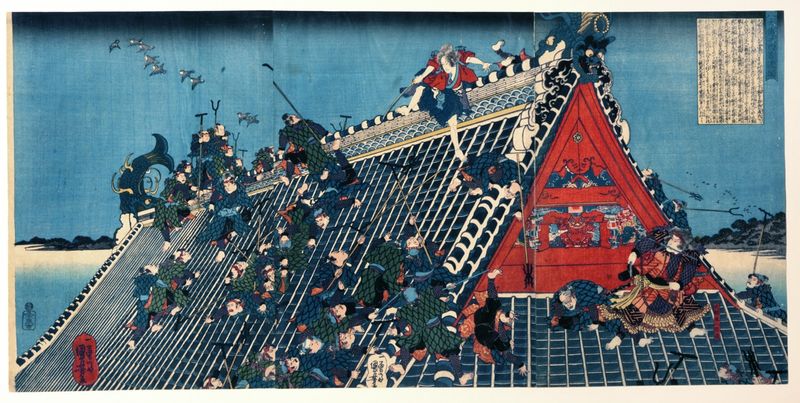
Titel: Aus dem Hakkenden: Kampf auf dem Horyukaku
Künstler: Utagawa Kuniyoshi
Standort: Hamburg
Institution: Museum für Kunst und Gewerbe Hamburg
Schlagwörter: himmel, kampf, kämpfer, meer, szene, dach, rot, leute, vögel, dachziegel, holzschnitt, japan, giebel, soldaten, japanisch, schriftzeichen, fallen, druckgraphik, druckgrafik, literatur, tempel, zeit, pagode, farbholzschnitt, schindel, dachgiebel, edo, reproduktionen, druckerzeugnisse, heiligtümer, erzählung, nans, satomi, hakkenden